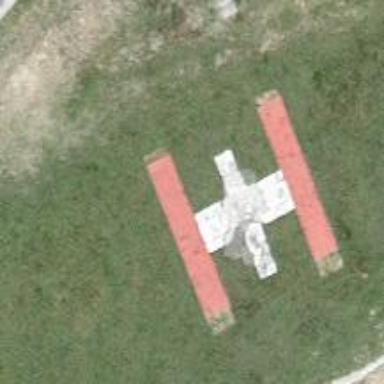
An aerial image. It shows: Image showing helipad at airport.